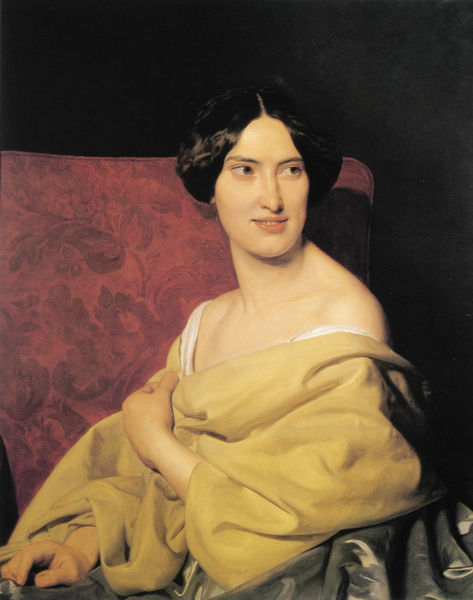
Titel: Bildnis der Frau Anna Waldmüller, der zweiten Gattin des Künstlers
Künstler: Ferdinand Georg Waldmüller
Standort: Wien
Institution: Österreichische Galerie
Schlagwörter: hand, haut, kopf, nackt, schatten, umhang, weiß, gelb, grün, ocker, sitzen, ausschnitt, blumen, daumen, finger, frau, frisur, grau, haar, hell, hintergrund, kleid, licht, mund, nase, profil, rücken, schwarz, stuhl, blick, dame, rot, schal, tuch, muster, rock, hemd, jung, wand, arme, augen, falten, gesicht, silber, bildnis, hals, hände, portrait, porträt, rückenlehne, haare, sessel, sitzend, stoff, decke, augenbrauen, brünett, lippen, scheitel, schulter, schultern, seide, lächeln, seitlich, wangen, sofa, sitze, haltung, modern, ausdruck, kissen, polster, schmal, floral, glänzend, überwurf, faltenwurf, stola, satin, lachen, unterhemd, schawrz, brokat, seitenblick, zähne, verdecken, portät, leicht, umhüllt, träger, gewellt, ingres, klassizistisch, abgerutscht, ausschnit, dunkelhaarig, umdrehung, umgedreht, gemaelde, wanegn